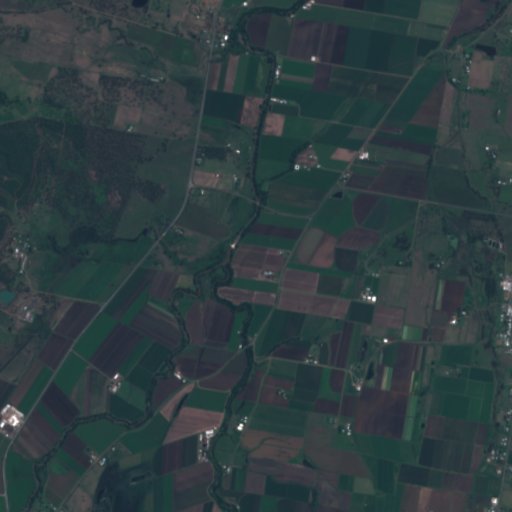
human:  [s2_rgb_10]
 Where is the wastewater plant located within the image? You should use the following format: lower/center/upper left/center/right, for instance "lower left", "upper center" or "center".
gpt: The wastewater plant is located in the center right of the image.
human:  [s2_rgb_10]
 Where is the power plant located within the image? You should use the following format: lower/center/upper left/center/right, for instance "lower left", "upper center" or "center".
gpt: There is no power plant in the image.